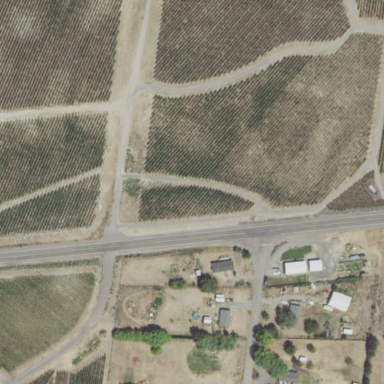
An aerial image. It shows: Vineyard growing grapes.